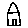
Label: house